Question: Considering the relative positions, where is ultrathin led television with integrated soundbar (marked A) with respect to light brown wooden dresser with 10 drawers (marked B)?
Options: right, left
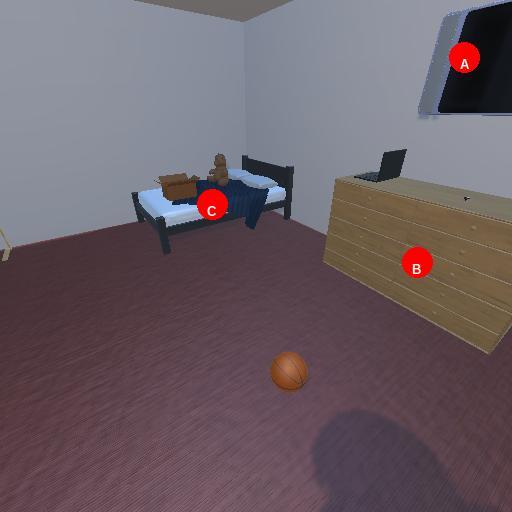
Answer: right